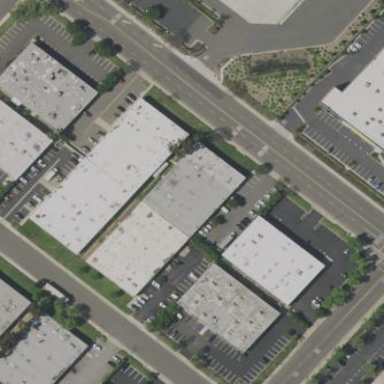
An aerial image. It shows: Commercial building.